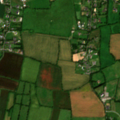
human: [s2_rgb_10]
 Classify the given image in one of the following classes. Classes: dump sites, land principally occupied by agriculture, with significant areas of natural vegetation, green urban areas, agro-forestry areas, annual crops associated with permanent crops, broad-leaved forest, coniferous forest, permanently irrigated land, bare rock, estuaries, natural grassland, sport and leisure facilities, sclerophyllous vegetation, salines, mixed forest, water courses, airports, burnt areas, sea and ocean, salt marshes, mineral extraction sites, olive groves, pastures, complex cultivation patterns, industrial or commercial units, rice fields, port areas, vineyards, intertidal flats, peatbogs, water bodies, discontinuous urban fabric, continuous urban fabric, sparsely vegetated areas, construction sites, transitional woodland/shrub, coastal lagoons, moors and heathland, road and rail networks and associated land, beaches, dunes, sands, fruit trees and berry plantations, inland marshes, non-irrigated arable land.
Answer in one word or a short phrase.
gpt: non-irrigated arable land, pastures, complex cultivation patterns